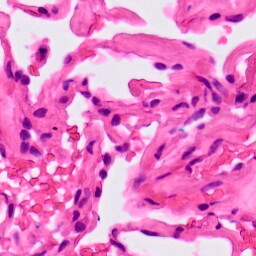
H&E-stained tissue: Lung